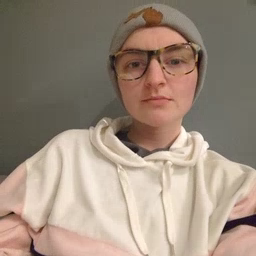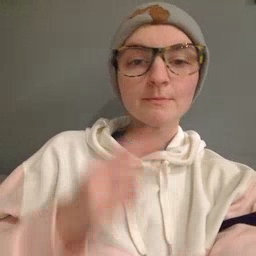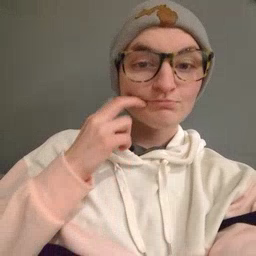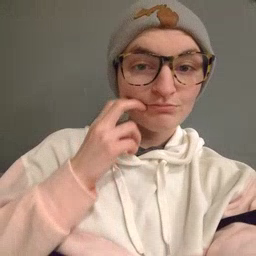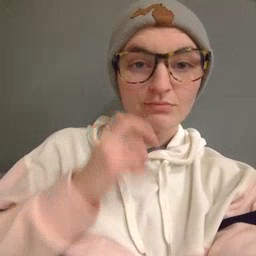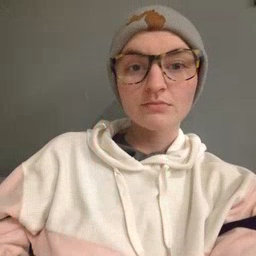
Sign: gum